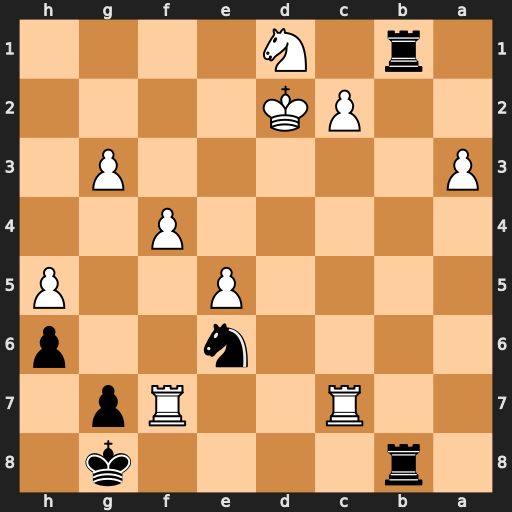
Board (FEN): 1r4k1/2R2Rp1/4n2p/4P2P/5P2/P5P1/2PK4/1r1N4
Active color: b
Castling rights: -
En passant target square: -
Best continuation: Nxc7 Rxc7 Rd8+